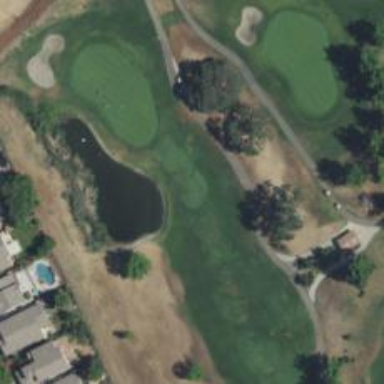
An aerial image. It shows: Golf hole.